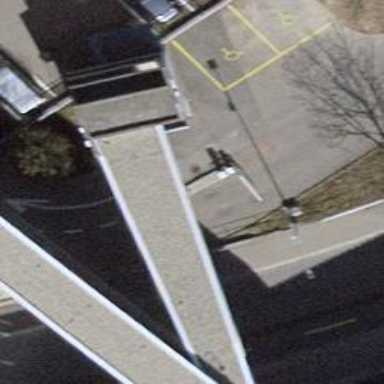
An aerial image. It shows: Lift gate barrier.